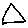
Label: triangle